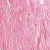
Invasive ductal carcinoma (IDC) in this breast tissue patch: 0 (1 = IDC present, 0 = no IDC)